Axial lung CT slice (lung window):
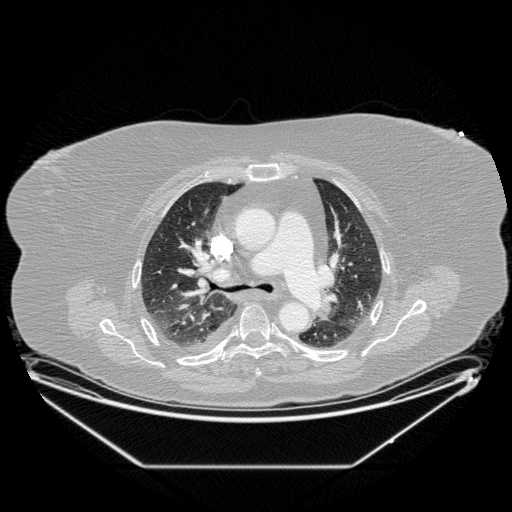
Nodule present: no